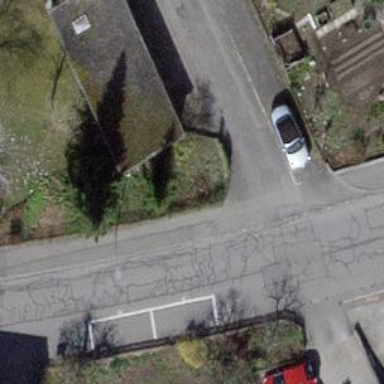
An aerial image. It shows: Group of garages.